Question: I'm struggling to figure out why my binding on my multiple series column graph is not working. From what I've been able to see through examples on the net I cant see any problems with the logic of what im doing but maybe I've missed something. As far as I can tell it is supported.
This is my chart control:
'''
<toolkit:Chart x:Name="myChart" Margin="10">
<toolkit:ColumnSeries
Title="Orion"
IndependentValueBinding="{Binding Date}"
DependentValueBinding="{Binding Orion}"
AnimationSequence="FirstToLast">
</toolkit:ColumnSeries>
<toolkit:ColumnSeries
Title="Access Card"
IndependentValueBinding="{Binding Date}"
DependentValueBinding="{Binding AccessCard}"
AnimationSequence="FirstToLast">
</toolkit:ColumnSeries>
<toolkit:ColumnSeries
Title="Time Keeper"
IndependentValueBinding="{Binding Date}"
DependentValueBinding="{Binding TimeKeeper}"
AnimationSequence="FirstToLast">
</toolkit:ColumnSeries>
</toolkit:Chart>
'''
This is some test code i'm trying to implement:
'''
private void OrionWebService_ChartComilerCompleted(object sender, ChartCompilerCompletedEventArgs e)
{
List<ChartClass> mytest = new List<ChartClass>();
mytest.Add(new ChartClass
{
Date = Convert.ToDateTime("01/01/2013 12:00:00 PM"),
Orion = 3.0,
AccessCard = 4.0,
TimeKeeper = 6.0
});
mytest.Add(new ChartClass
{
Date = Convert.ToDateTime("01/02/2013 12:00:00 PM"),
Orion = 6.0,
AccessCard = 4.0,
TimeKeeper = 8.0
});
((ColumnSeries)myChart.Series[0]).ItemsSource = mytest;
BusyIndicator.IsBusy = false;
}
'''
ChartClass
'''
public class ChartClass
{
public DateTime Date { get; set; }
public double Orion { get; set; }
public double AccessCard { get; set; }
public double TimeKeeper { get; set; }
}
'''
For now i'm just passing some test data, Ultimately though I'm trying to achieve a chart that has 3 vertical columns, for each day in the date range. Similar to the image below:

For some reason though when the control loads it isn't filling in any data for any column besides the one Labeled Orion. If I remove the Orion series from the xaml and only define the TimeKeeper and AccessCard, then TimeKeeper Series works but doesnt show AccessCard data. It only seems to bind to the first defined series and ignores binding on all other series in the chart. Does the silverlight toolkit not support what I'm attempting to do?
Can anyone please assist me? Or at least point me in the direction of an example. I cant seem to find anything wrong with what I've done.
Thanks in advance.
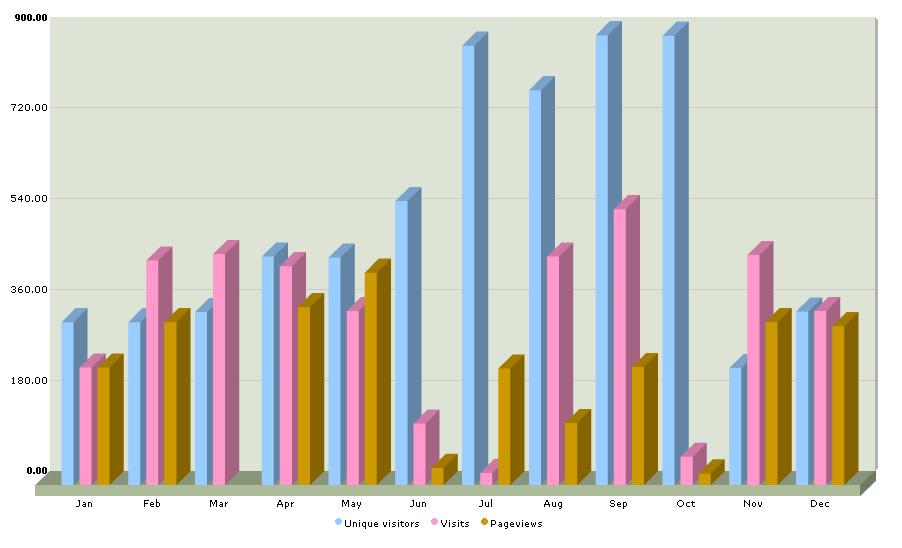
Answer: Apologies, I found the issue was being caused in Code behind as I was only defining the item source for series[0] and not the other ones. Problem solved with the following code:
'''
((ColumnSeries)myChart.Series[0]).ItemsSource = mytest;
((ColumnSeries)myChart.Series[1]).ItemsSource = mytest;
((ColumnSeries)myChart.Series[2]).ItemsSource = mytest;
'''
Not pretty but my chart is working correctly now